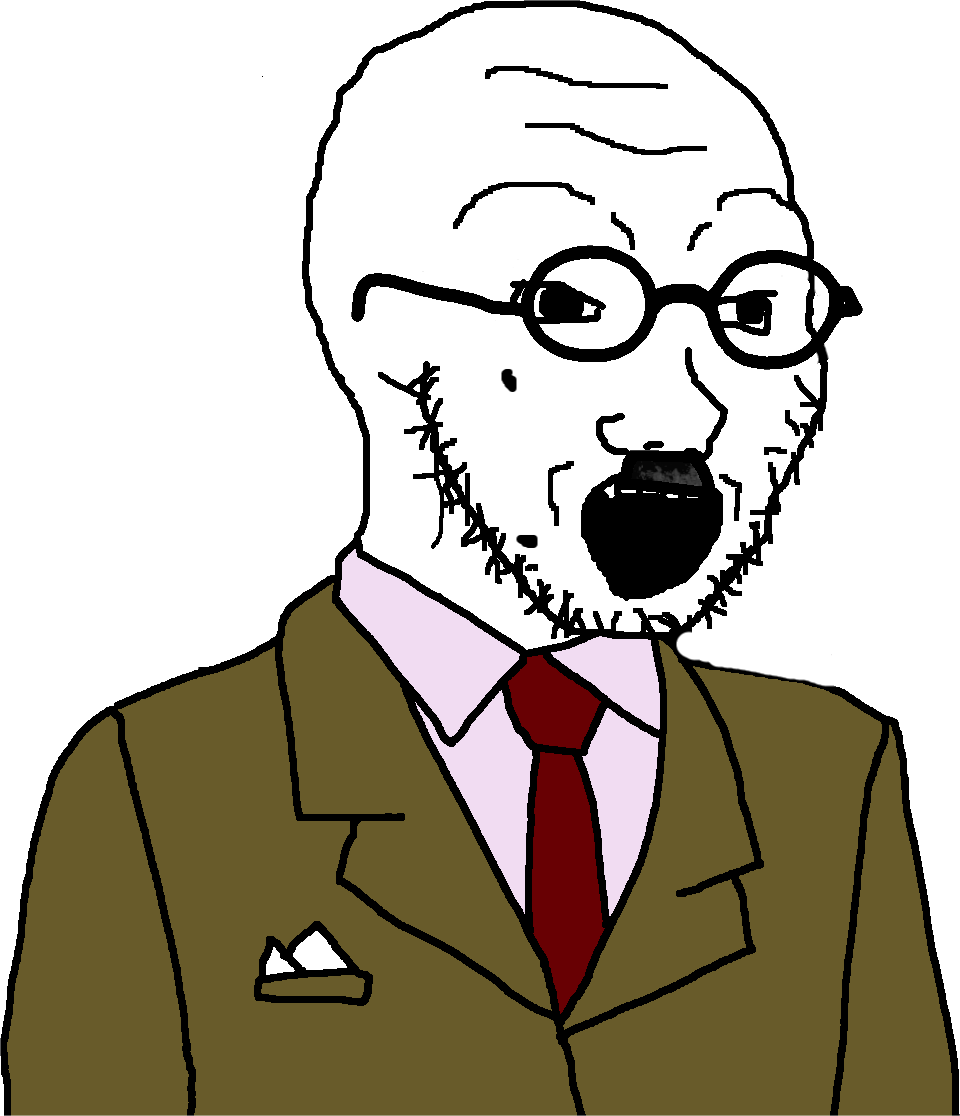
Label: 5_Soyjak